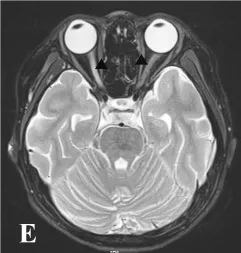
MRI at onset and follow-up. Axial orbital T2-weighted image showing longitudinally extensive T2-hyperintense lesions in the bilateral optic nerve.
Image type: radiology (mri)